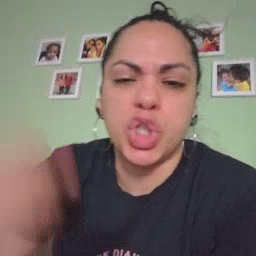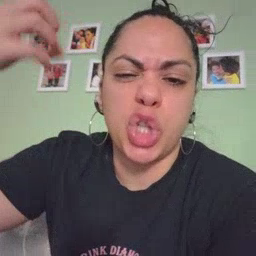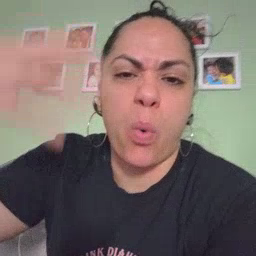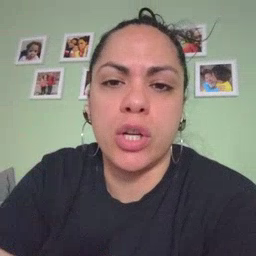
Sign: shower